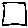
Label: square